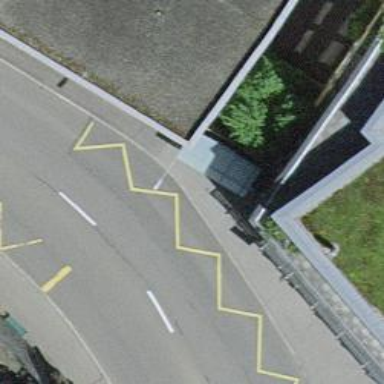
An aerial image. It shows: Bus stop with shelter. It is platform for public transport.